Question: Can somebody please explain this error? It does not make any sense to me.
What I know so far is that works perfectly fine if I don't have the ' " ' in my 'Criterion'. I have tried every single escape character that I could think of as well as browsing google for a solution, but to no avail.
To make things even better, the same escape character that I am using below works with SUMIF, but apparently not with SUMIF which is so stupid that I can't believe that this is the issue. there must be something I'm missing.

'''
=SUMIFS(T:T,S:S,"=10"" Tab",U:U,"<>GSM") + SUMIFS(Y:Y, "=10"" Tablet", Z:Z,"<>GSM")
'''
> "SUMIFS expects all arguments after position 3 to be in pairs."
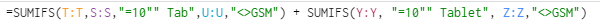
Answer: error is caused by your 2nd sumifs formula. most likely it should be:
'''
=SUMIFS(T:T, S:S, "=10"" Tab", U:U, "<>GSM")+
SUMIFS(T:T, Y:Y, "=10"" Tablet", Z:Z, "<>GSM")
'''